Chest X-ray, PA view. Patient: 28 years old, sex M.
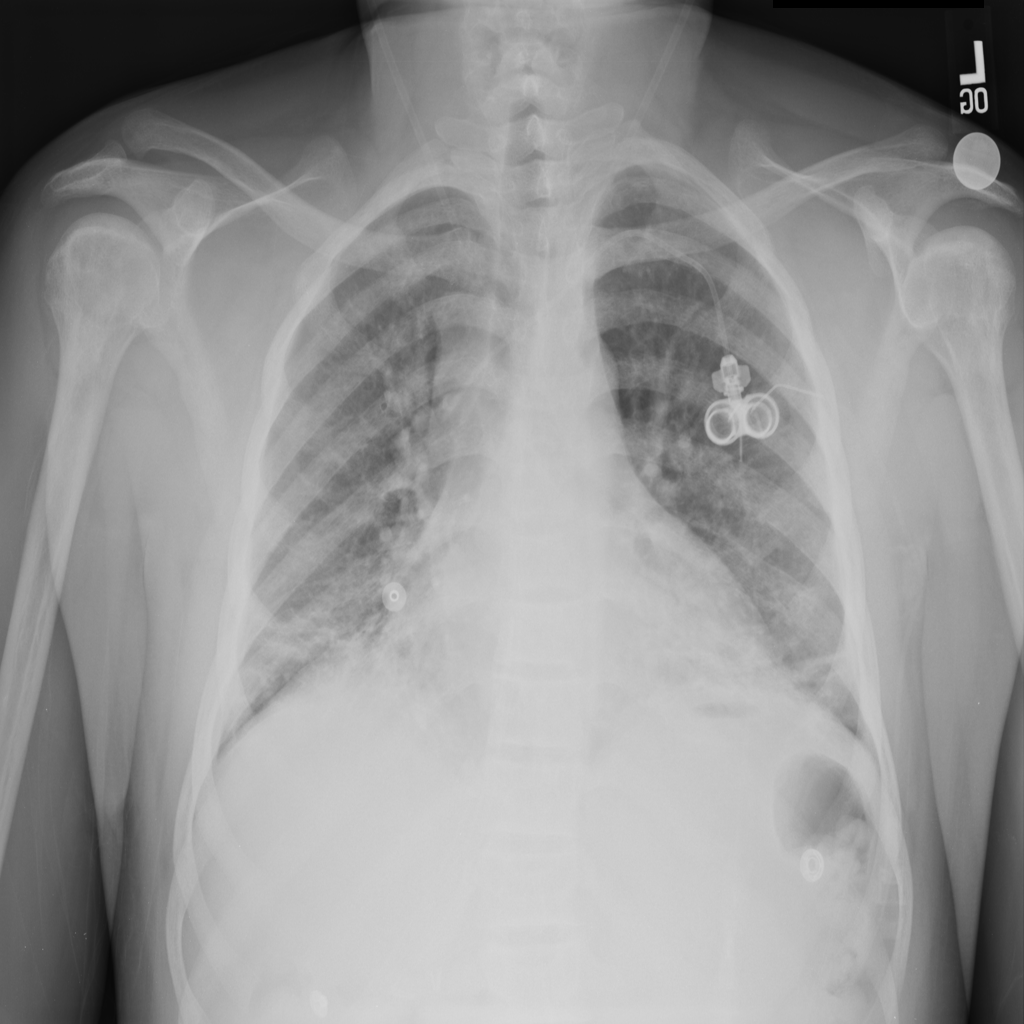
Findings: Atelectasis, Infiltration